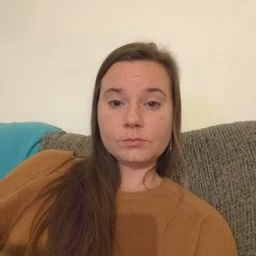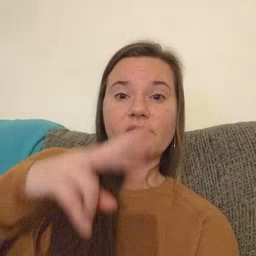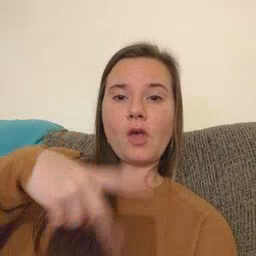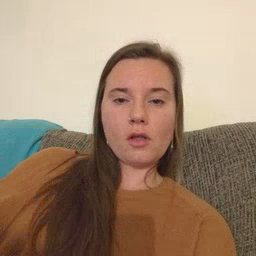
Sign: fall